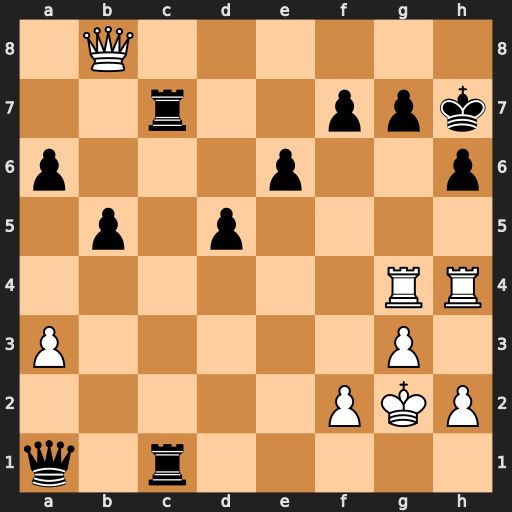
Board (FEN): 1Q6/2r2ppk/p3p2p/1p1p4/6RR/P5P1/5PKP/q1r5
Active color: w
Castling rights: -
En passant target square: -
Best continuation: Rxh6+ gxh6 Qg8#